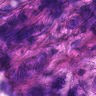
Metastatic tissue present: yes